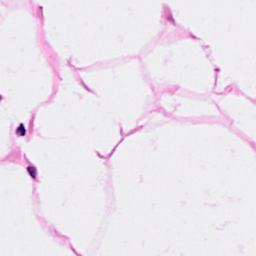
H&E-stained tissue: Breast